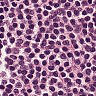
Metastatic tissue present: no